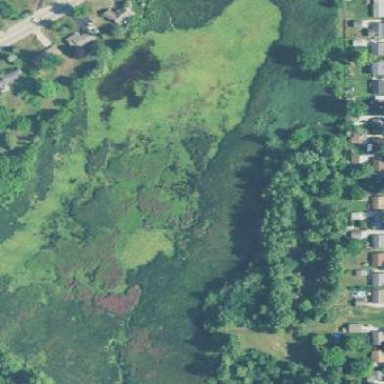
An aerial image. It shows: Marshy wetland area.